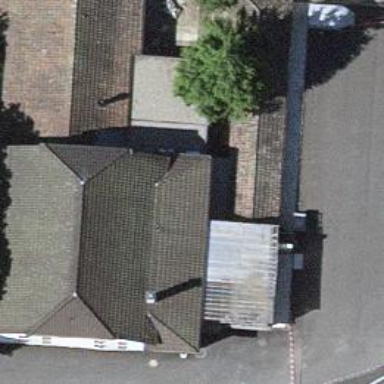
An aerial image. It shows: Restaurant.